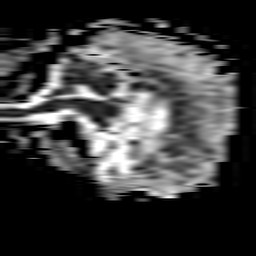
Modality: ADC
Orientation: sagittal
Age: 76
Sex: female
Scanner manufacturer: philips
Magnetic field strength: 3 T
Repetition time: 3.336 s
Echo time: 0.076 s